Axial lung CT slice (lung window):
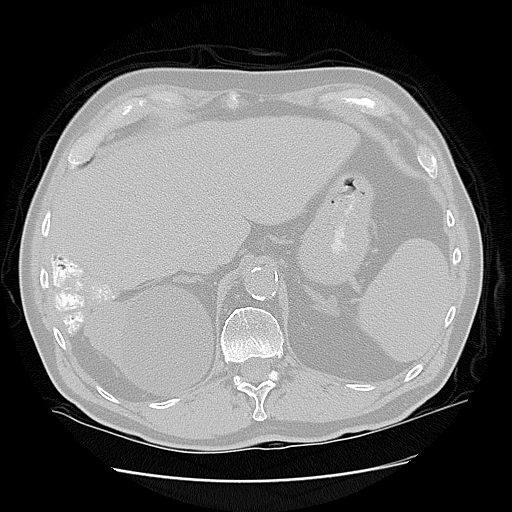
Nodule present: no